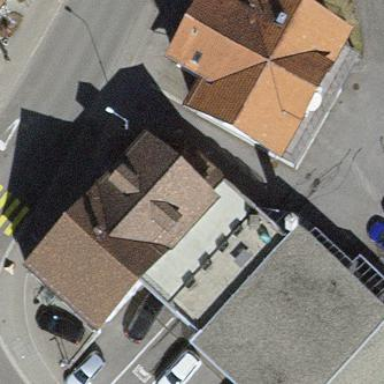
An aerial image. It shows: Simple house.